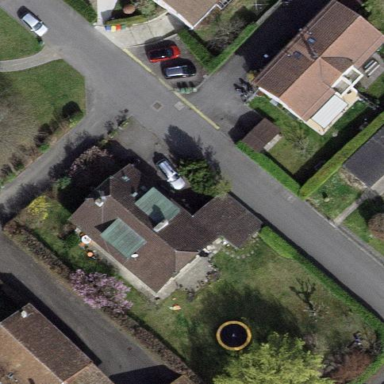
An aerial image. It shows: Garden enclosed by fence.